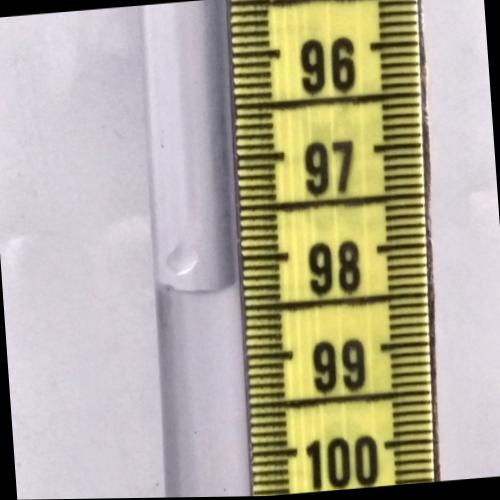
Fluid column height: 98.3 cm